Question: Then i tried to add an extra controller to an existing MVC5 solution. I have tried the normal way to add like so:
> Right-click -> Add -> Controller -> MVC5 Controller - Empty
.
After selecting Add i get this error message!! Anybody who has seen this before. I have the newest update for VS2013 Premium. I have not been able to find anybody with the same issue.
I'm not able to add any type of MVC5 controllers.
By suggestion i have run fuslogvw.exe and i gives me three errors.
<URL>
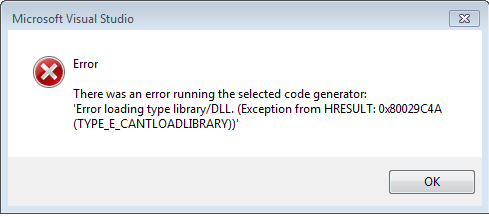
Answer: My solution to the problem was to repair Visual Studio.